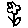
Label: flower